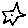
Label: star